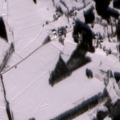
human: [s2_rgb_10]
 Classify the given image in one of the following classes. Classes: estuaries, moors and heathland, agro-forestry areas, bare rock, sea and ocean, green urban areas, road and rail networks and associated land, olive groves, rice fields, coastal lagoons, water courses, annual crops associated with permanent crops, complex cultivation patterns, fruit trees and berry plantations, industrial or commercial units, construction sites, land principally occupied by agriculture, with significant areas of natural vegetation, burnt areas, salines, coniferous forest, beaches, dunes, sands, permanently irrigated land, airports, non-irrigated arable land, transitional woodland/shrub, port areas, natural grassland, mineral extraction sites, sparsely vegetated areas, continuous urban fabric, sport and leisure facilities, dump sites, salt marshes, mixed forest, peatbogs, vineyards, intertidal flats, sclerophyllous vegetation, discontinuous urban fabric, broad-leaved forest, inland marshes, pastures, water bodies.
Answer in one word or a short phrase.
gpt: non-irrigated arable land, land principally occupied by agriculture, with significant areas of natural vegetation, coniferous forest, transitional woodland/shrub